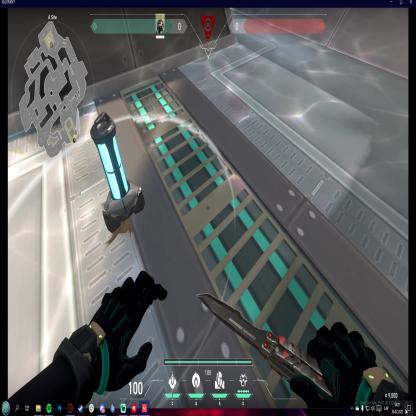
Label: planted spike